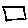
Label: square